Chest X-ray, PA view. Patient: 65 years old, sex M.
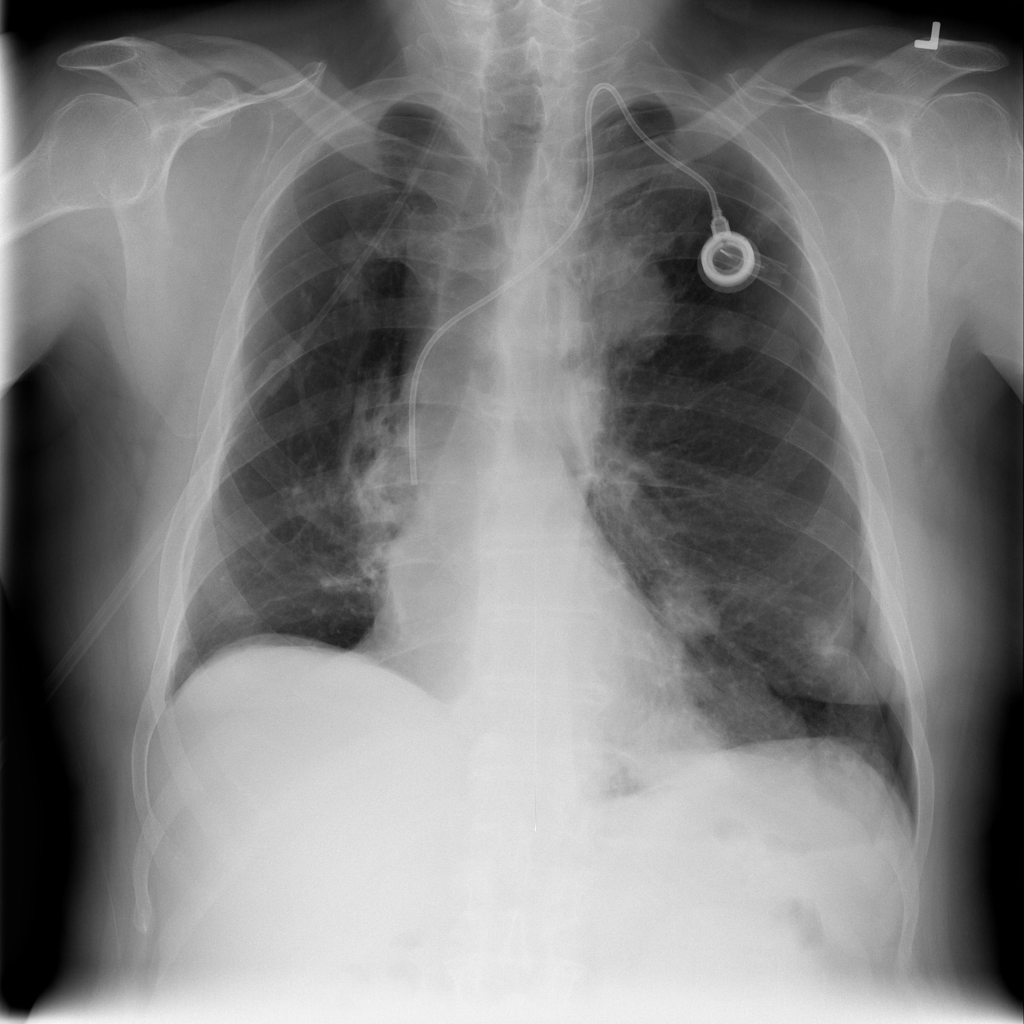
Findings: Fibrosis, Nodule, Pneumothorax